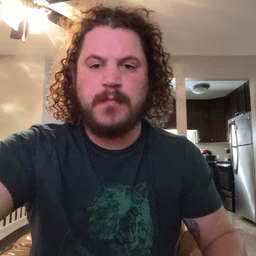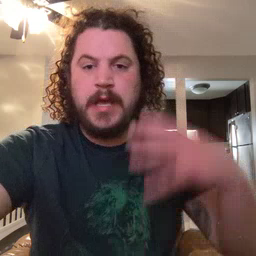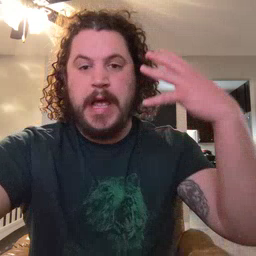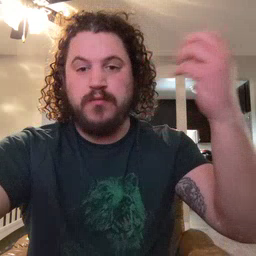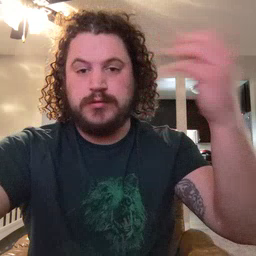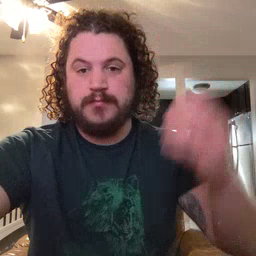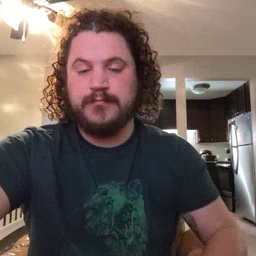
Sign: outside